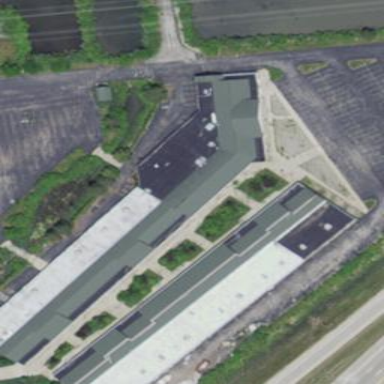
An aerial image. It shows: Retail building.